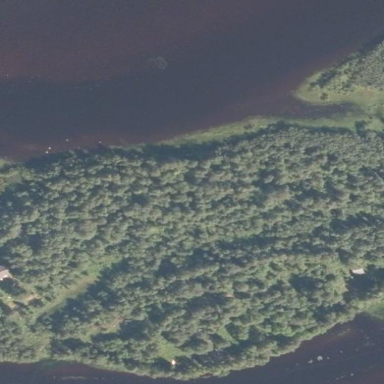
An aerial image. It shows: Forest area dominated by needle-leaved trees.